Question: I am creating a tilemap platform game in SpriteKit. I assigned collision paths to the physics body of all ground tiles and made them non-dynamic. To the player I assigned two collision polygons: a circle on the bottom and a rectangle on the top.
The player sprite has a fixed position on screen, while the level is scrolling from right to left. Now, as long as the player sprite is on flat ground, the collisions work perfectly and the player is walking on the ground. However, I also have some sloped terrain tiles that I want the player to follow (e.g. walking uphill). But when the player reaches a sloped tile, he simply bounces off of it, being unable to "climb" it.

Similarly, when I drop the player from above on a sloped tile, he slides down the "hill", instead of remaining in position.
I have both restitution and friction set to 0.
So how can I make the player sprite follow the ground regardless of its shape and how can I make the player stay on a sloped tile instead of sliding down?
I tried using SKConstraints with positionX set to a constant value. At first it seemed to work, but then the player got stuck in the middle of a sloped tile and eventually fell through it.
I also tried different shapes of collision polygons on the player (e.g. a rectangle instead of a circle at the bottom) but that changed nothing.
Any help is appreciated!
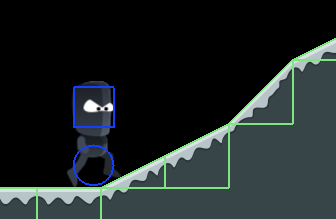
Answer: This has more to do with your game logic instead of your map properties. You need to have several "states" for your player. For example, if your player is idle you can set the CGVector to 0,0. This will stop the player from moving in any direction.
To give you some examples on movement. Let's say you want to make your object move right:
'''
// move node's physics body to the right while leaving vertical movement as is
// 160 is just an example
myNode.physicsBody.velocity = CGVectorMake(160, self.physicsBody.velocity.dy);
// do not allow right movement to exceed 160
if(myNode.physicsBody.velocity.dx > 160)
myNode.physicsBody.velocity = CGVectorMake(160, self.physicsBody.velocity.dy);
'''
To move left you inverse the dx value:
'''
myNode.physicsBody.velocity = CGVectorMake(-160, self.physicsBody.velocity.dy);
if(myNode.physicsBody.velocity.dx < -160)
myNode.physicsBody.velocity = CGVectorMake(-160, self.physicsBody.velocity.dy);
'''
Allow myNode to be affected by gravity and it should remain in contact with the ground as it moves down a slope.